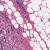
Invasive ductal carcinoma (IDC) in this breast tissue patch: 1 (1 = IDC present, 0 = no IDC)